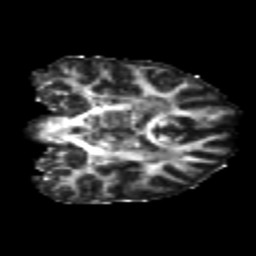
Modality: FA
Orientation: coronal
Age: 23
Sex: female
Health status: healthy
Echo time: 0.074 s